Contrast-enhanced CT slice 151 of 218
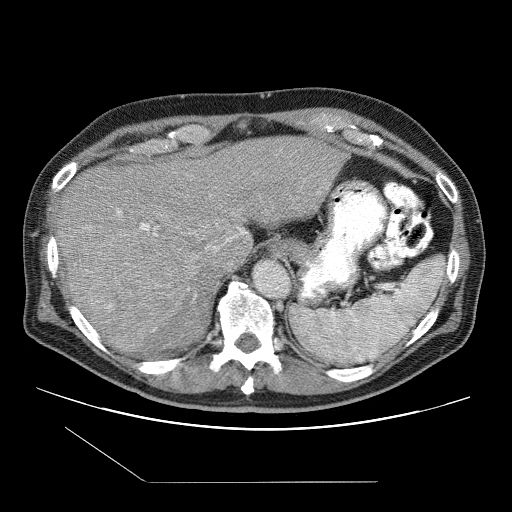
Segmented voxel counts for this case:
Liver: 1347956 voxels
Tumor mass: 324430 voxels
Portal vein: 7300 voxels
Abdominal aorta: 6000 voxels